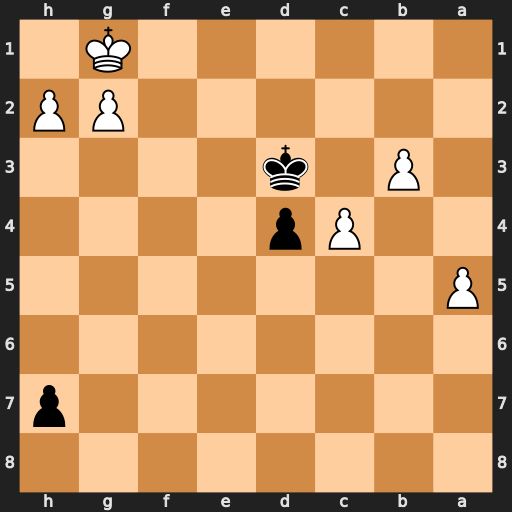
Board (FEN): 8/7p/8/P7/2Pp4/1P1k4/6PP/6K1
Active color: b
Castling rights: -
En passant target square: -
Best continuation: Ke2 h4 d3 Kh2 d2